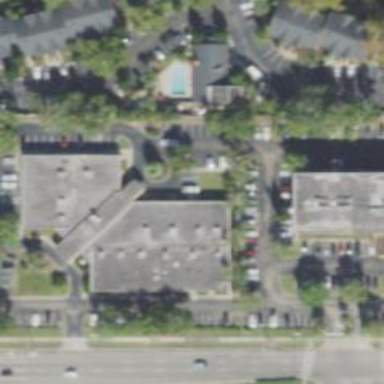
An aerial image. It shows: Healthcare clinic.